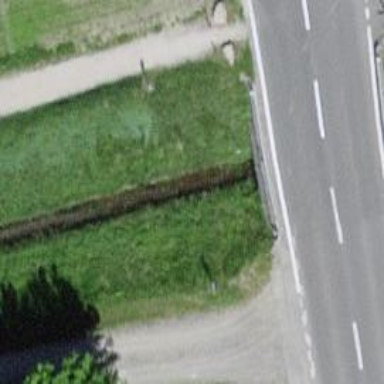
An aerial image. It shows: Culvert tunnel underneath ditch.